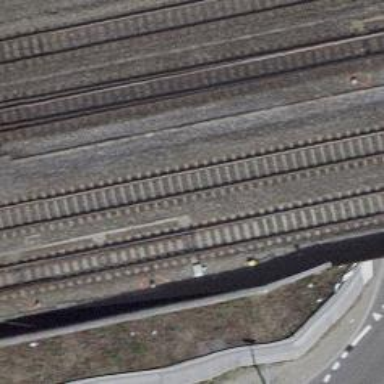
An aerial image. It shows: Railway bridge with electrified tracks and single rail.